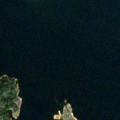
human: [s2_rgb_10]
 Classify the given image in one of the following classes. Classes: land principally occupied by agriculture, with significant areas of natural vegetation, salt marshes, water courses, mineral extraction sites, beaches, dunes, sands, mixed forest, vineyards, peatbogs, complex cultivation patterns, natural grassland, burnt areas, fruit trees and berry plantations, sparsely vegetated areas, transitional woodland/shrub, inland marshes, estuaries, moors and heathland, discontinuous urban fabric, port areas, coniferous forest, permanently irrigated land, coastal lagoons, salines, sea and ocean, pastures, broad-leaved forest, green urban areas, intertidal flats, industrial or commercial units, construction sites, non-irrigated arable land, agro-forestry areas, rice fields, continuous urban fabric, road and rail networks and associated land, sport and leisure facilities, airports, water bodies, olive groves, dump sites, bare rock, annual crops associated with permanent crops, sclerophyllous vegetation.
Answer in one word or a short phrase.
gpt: bare rock, sea and ocean